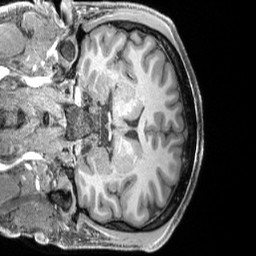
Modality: T1w
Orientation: coronal
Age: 22
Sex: male
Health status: healthy
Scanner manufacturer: siemens
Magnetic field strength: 3 T
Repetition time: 2.4 s
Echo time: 0.00222 s